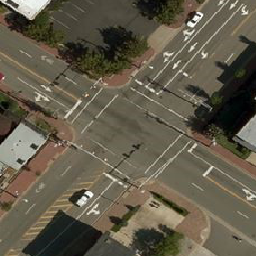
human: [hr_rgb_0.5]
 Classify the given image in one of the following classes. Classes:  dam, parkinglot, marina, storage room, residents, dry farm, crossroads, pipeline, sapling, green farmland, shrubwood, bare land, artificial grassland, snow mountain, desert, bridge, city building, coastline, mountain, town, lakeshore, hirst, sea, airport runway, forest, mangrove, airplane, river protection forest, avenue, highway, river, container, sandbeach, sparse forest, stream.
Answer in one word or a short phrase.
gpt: crossroads